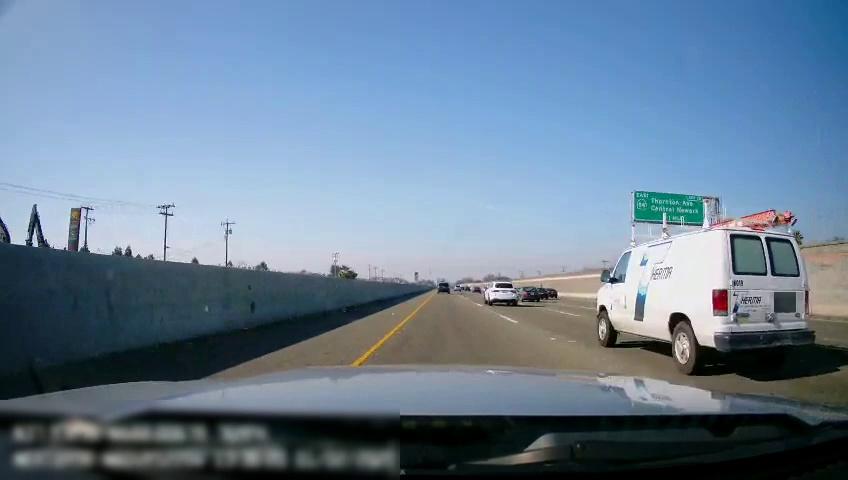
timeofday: Day
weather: Sunny
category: Drivable Space
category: Vehicles | SUV
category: Vehicles | SUV
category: Vehicles | Car
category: Vehicles | Car
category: Vehicles | Car
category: Vehicles | Van
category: Vehicles | Car
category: Lanes | Current Lane
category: Lanes | Current Lane
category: Lanes | Alternate Lane
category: Lanes | Alternate Lane
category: Traffic | Signs